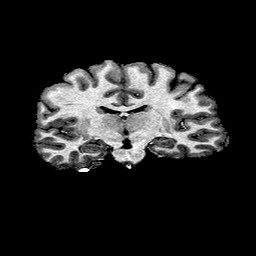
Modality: T1w
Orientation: sagittal
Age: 22
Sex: female
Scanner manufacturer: ge
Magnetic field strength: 3 T
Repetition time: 7.66 s
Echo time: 0.003476 s